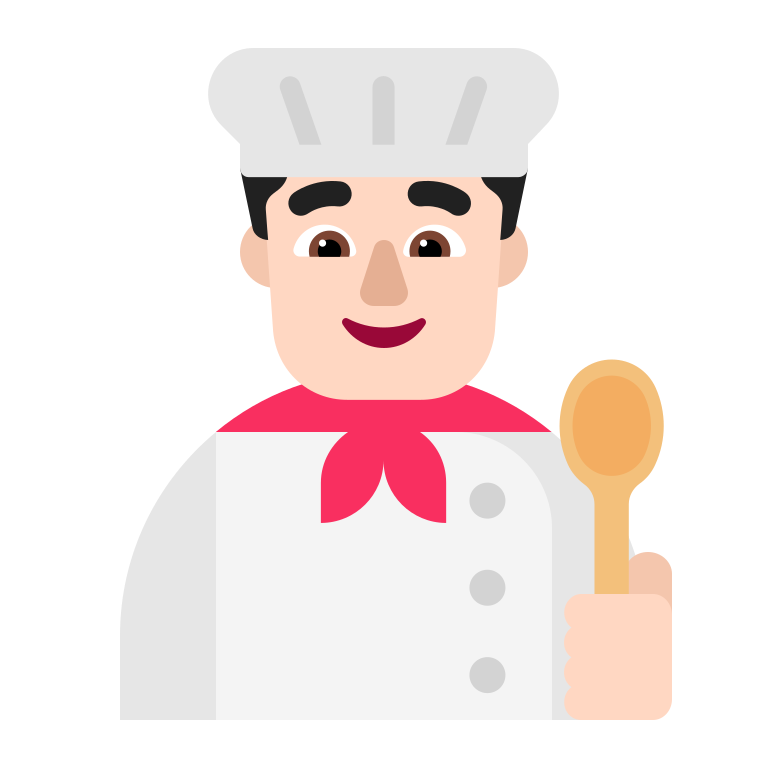
man cook flat light